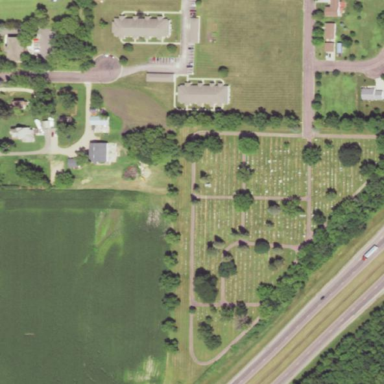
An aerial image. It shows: Cemetery.